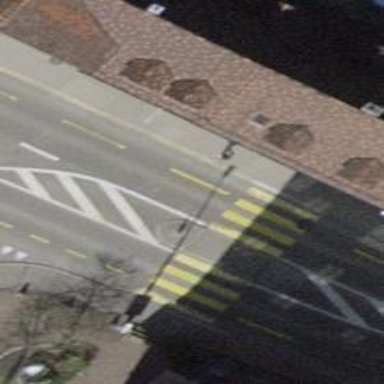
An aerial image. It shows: Tertiary road with asphalt surface and cycle lane.